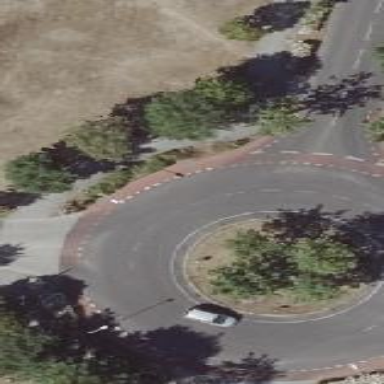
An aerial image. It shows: Unclassified asphalt road with roundabout junction.